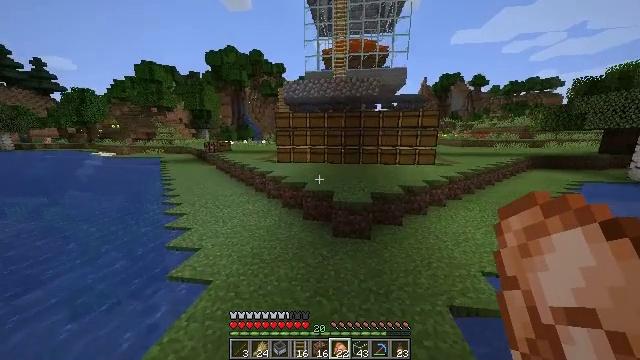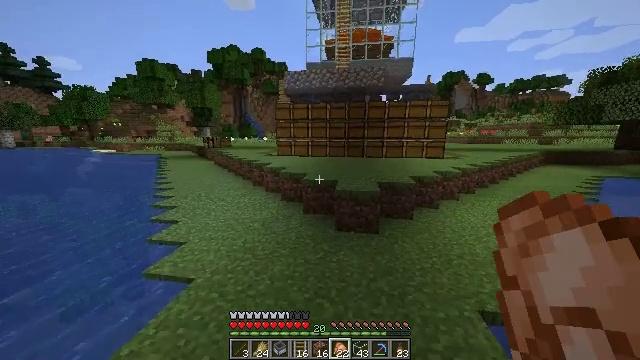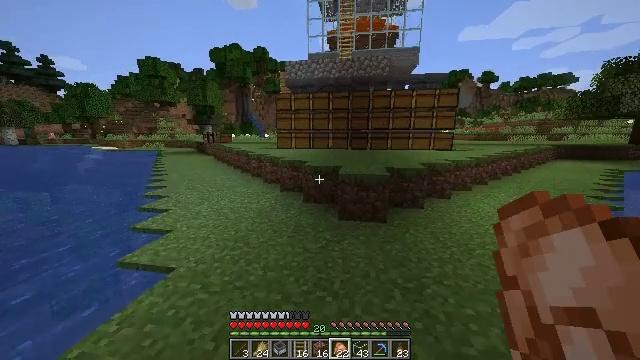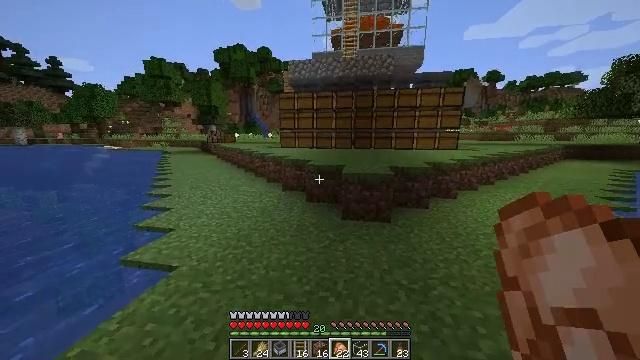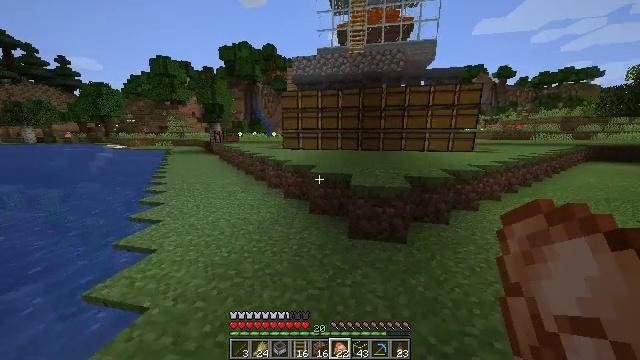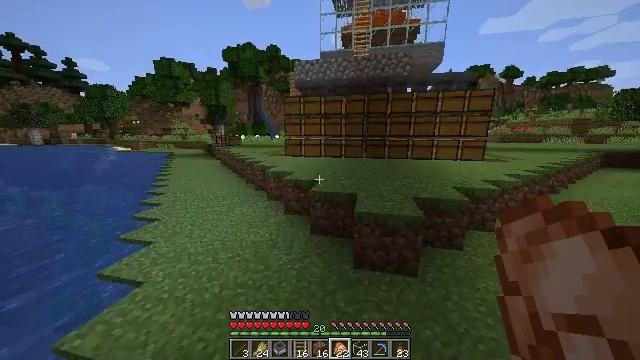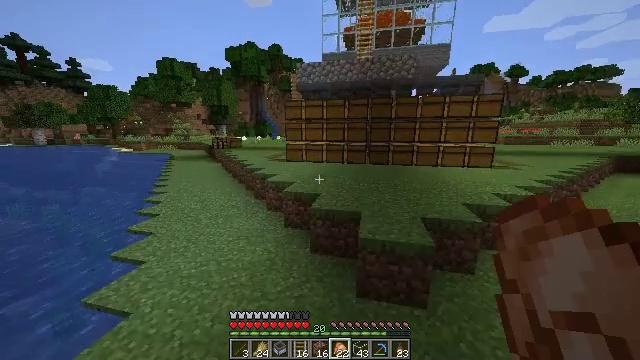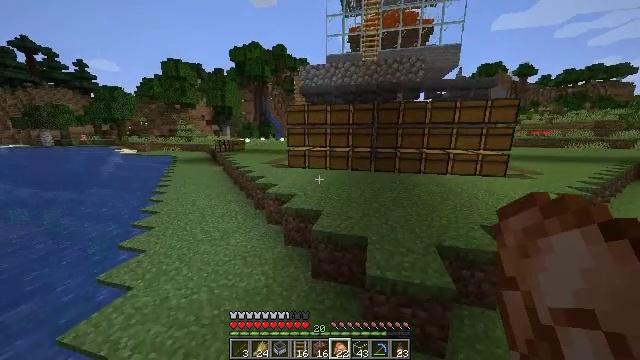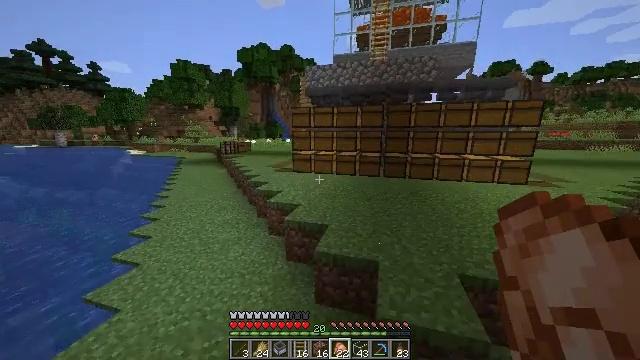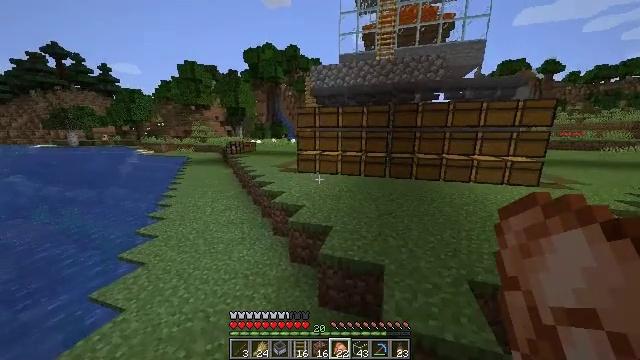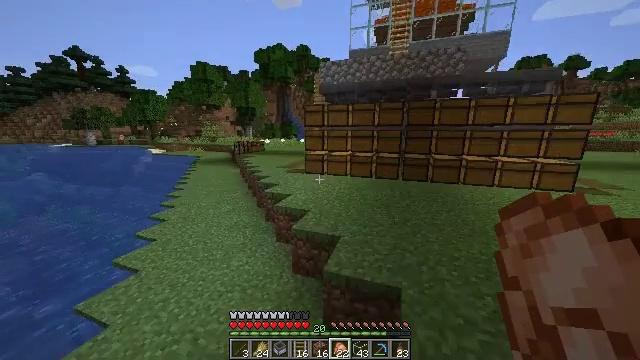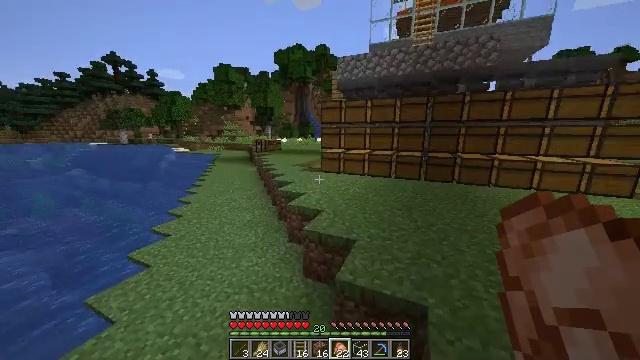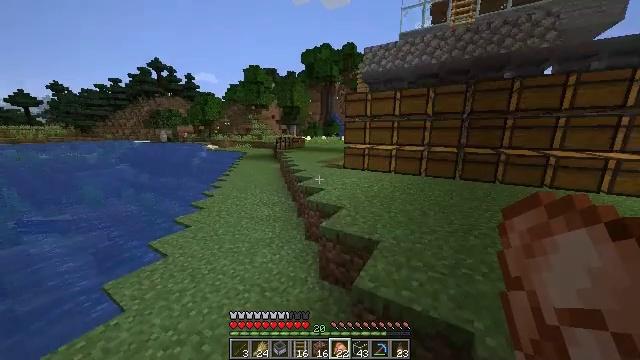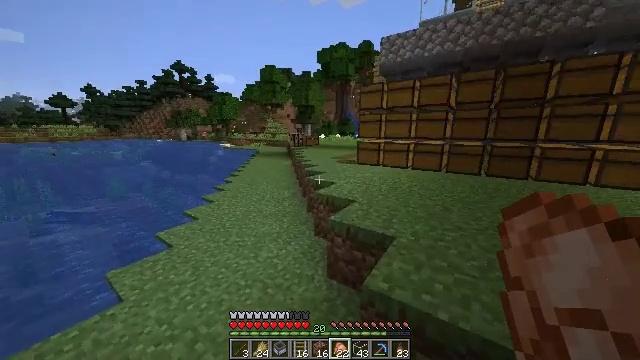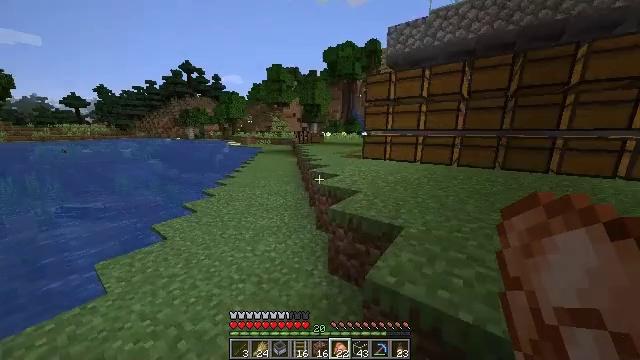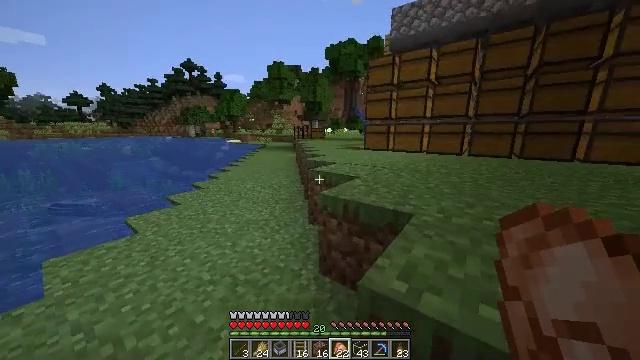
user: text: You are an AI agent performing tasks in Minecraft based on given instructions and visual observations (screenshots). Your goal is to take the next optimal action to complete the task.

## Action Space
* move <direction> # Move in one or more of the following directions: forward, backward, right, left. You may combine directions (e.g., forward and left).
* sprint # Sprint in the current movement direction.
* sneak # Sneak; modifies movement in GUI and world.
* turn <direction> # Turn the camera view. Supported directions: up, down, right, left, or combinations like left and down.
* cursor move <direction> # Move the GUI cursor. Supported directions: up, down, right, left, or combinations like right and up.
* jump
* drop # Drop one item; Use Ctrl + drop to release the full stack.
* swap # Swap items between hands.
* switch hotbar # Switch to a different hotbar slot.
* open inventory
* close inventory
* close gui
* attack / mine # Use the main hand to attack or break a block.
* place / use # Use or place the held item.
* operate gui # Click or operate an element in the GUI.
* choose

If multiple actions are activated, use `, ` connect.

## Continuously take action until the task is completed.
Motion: motion action
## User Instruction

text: Combine materials at the crafting table to get an observer.
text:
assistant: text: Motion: move forward, jump
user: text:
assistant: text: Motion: move forward, jump
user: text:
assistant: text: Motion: move forward, jump
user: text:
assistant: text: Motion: move forward, turn left, jump
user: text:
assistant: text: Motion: move forward, jump
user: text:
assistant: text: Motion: move forward, sprint, jump
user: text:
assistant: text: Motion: move forward, sprint, turn left, jump
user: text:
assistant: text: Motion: move forward, sprint, turn left, jump
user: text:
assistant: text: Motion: move forward, turn left, jump
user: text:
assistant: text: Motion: move forward, turn left, jump
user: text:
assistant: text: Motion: move forward, turn left, jump
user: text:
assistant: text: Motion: move forward, turn left, jump
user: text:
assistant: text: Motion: move forward, turn left, jump
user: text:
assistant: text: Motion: move forward, turn left, jump
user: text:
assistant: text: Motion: move forward, jump
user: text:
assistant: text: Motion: move forward, sprint, jump
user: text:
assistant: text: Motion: move forward, sprint, jump
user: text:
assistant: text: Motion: move forward, sprint, jump
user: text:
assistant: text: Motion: move forward, turn left, jump
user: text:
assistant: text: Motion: move forward, turn left, jump
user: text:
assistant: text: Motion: move forward, turn left, jump
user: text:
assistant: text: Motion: move forward, jump
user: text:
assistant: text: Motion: move forward, jump
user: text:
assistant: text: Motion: move forward, jump
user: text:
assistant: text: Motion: move forward, jump
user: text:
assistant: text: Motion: move forward, sprint, jump
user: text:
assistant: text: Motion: move forward, sprint, jump
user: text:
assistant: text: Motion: move forward, sprint, jump
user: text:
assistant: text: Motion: move forward, jump
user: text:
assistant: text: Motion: move forward, jump